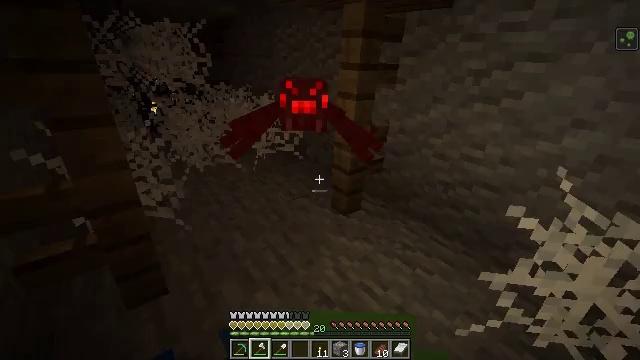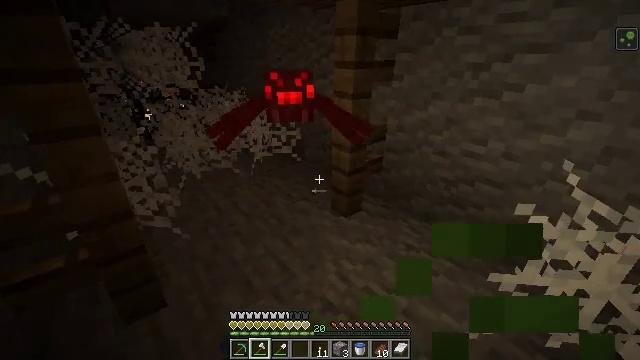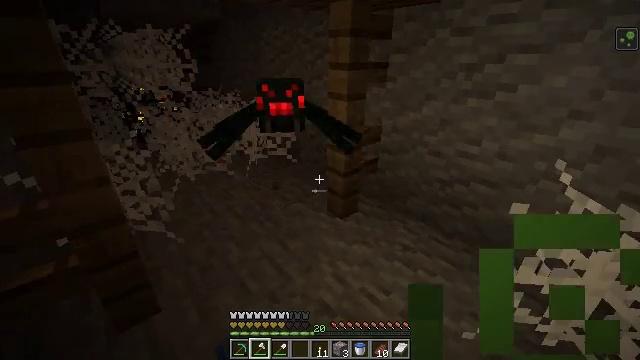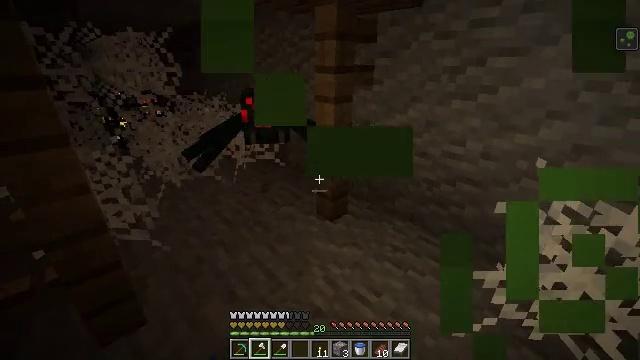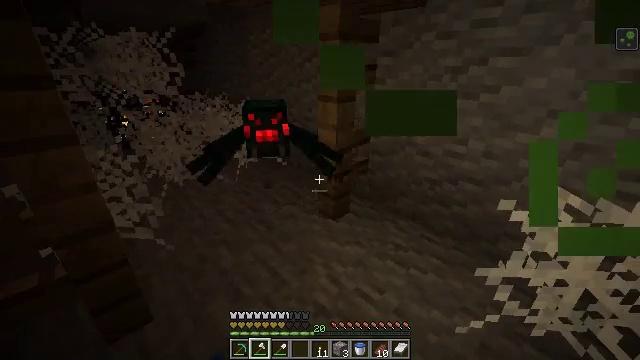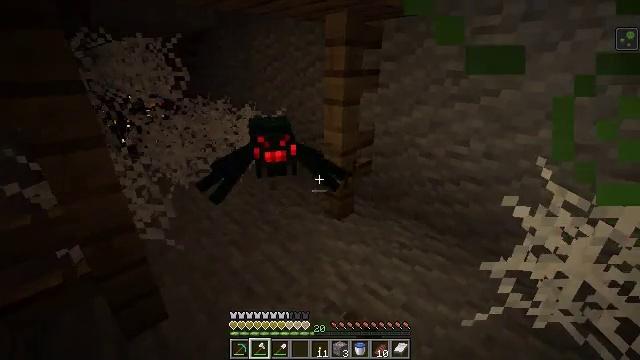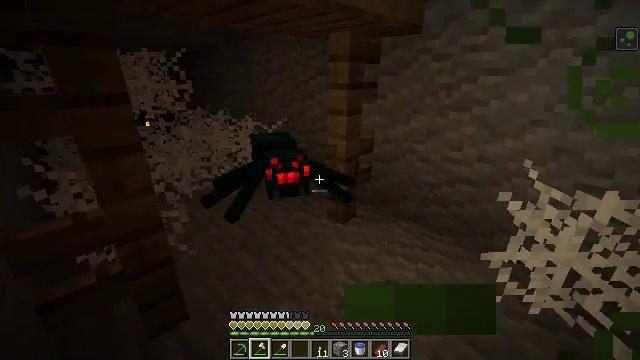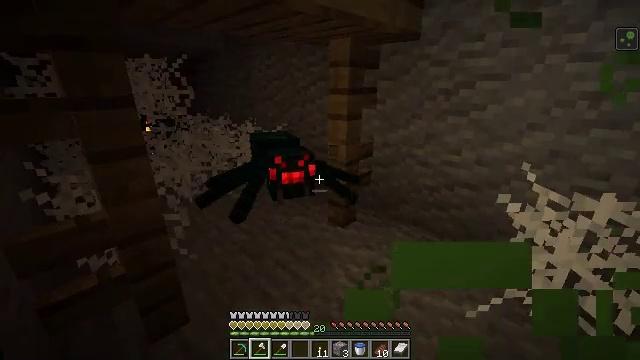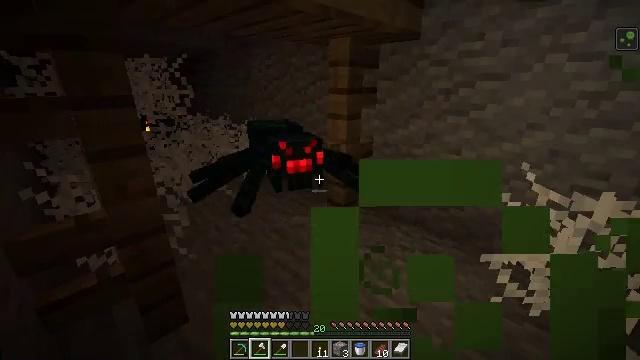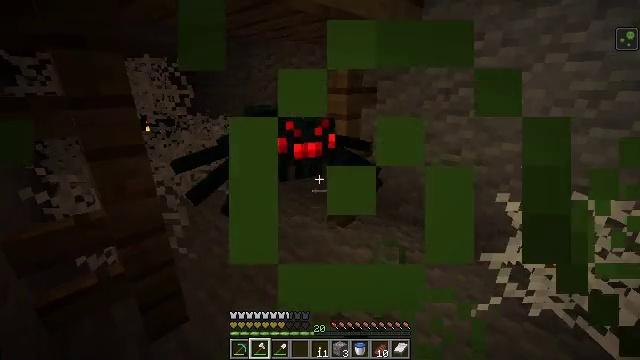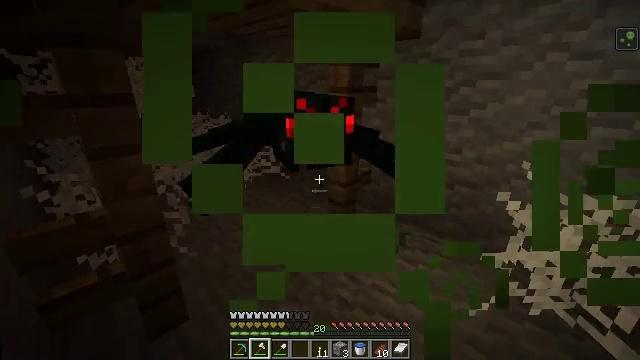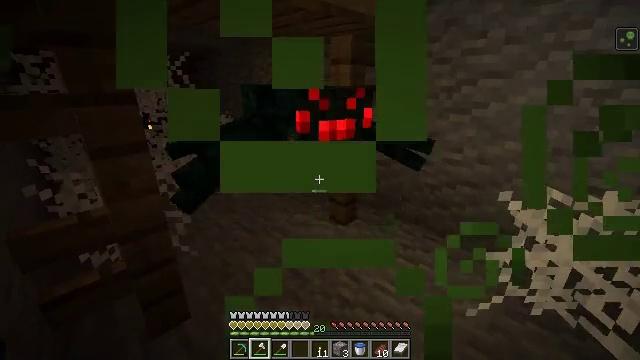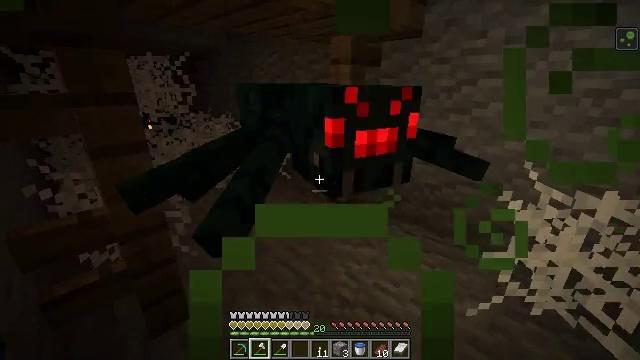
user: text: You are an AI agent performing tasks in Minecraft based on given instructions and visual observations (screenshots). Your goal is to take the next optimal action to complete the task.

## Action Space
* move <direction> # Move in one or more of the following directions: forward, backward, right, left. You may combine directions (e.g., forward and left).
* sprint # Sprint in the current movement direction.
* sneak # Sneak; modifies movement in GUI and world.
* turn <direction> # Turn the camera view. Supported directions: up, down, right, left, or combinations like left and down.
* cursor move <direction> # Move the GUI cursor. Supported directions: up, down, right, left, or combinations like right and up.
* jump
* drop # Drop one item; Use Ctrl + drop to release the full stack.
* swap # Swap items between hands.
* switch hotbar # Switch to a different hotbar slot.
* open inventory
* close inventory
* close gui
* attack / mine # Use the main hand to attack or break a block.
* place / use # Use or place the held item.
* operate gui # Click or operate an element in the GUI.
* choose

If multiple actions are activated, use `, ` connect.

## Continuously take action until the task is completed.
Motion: motion action
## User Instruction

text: Combat the cave spider.
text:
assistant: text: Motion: attack / mine
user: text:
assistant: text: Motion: turn right, attack / mine
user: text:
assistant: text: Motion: turn right
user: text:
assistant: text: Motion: move back and move left, attack / mine
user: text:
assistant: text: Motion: move back and move left, attack / mine
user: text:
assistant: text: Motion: move back and move left, turn right and up, attack / mine
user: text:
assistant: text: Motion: turn up
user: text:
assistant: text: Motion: attack / mine
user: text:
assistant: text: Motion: attack / mine
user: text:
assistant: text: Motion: attack / mine
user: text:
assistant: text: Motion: no_op
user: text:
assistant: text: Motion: attack / mine
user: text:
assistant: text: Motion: attack / mine